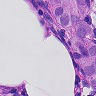
Metastatic tissue present: yes